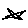
Label: star